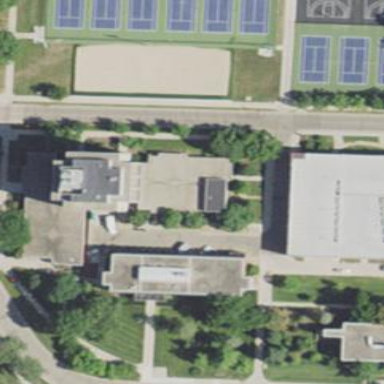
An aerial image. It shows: University building with flat tan roof. The building is Indian red in color.